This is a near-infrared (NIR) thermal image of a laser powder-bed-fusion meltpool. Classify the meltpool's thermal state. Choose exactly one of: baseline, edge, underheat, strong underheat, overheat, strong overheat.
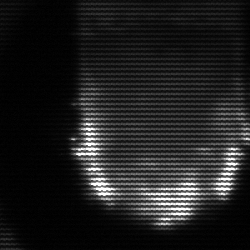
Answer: baseline